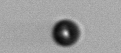
Label: bead